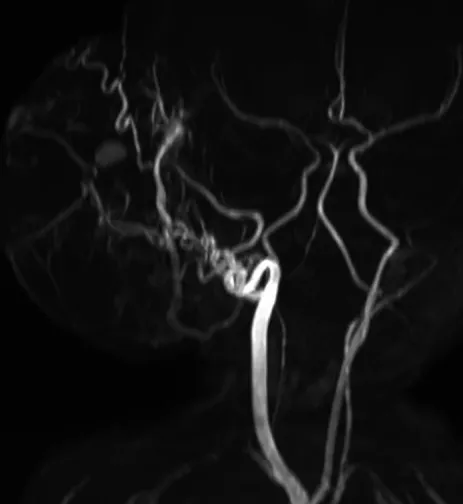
Time-of-flight magnetic resonance angiography revealed a prominent blood supply via the right external carotid artery. Photo courtesy of Thekla von Kalle, Institute for Pediatric Radiology, Olgahospital, Klinikum Stuttgart.
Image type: radiology (mri)